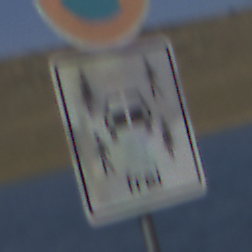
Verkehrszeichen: CarsharingfahrzeugeFrei
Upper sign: EingeschraenktesHalteverbot
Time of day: MorningAfternoon
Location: Outdoor (Nature)
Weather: Clear
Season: NotSpecified
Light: Natural